Field crop: tomato
Growth stage: 1
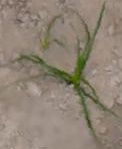
Species: cyperus